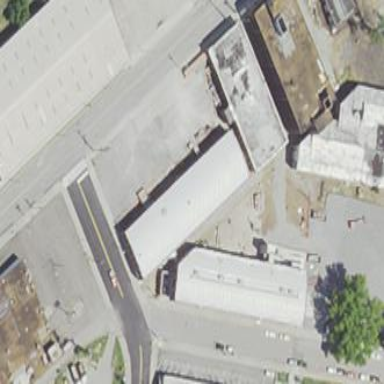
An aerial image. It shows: Commercial building.